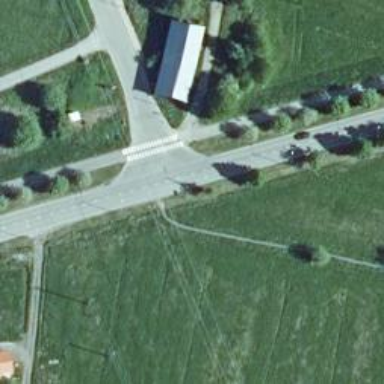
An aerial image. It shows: Marked crossing on the road.